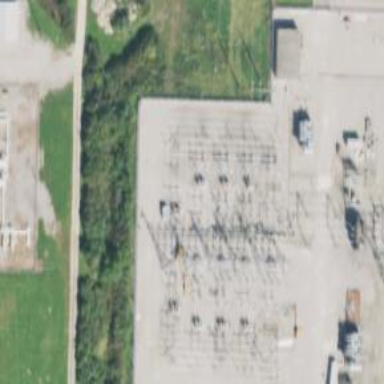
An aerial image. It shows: Switch used for power control.